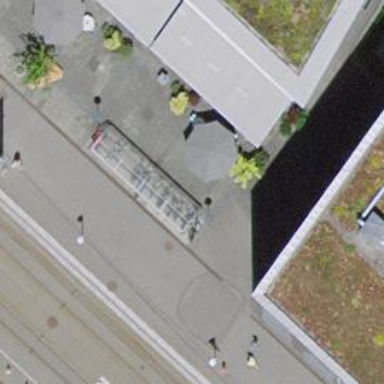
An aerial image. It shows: Bicycle parking area with floor facility.